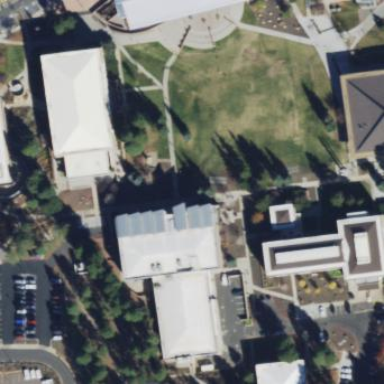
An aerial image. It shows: University building.